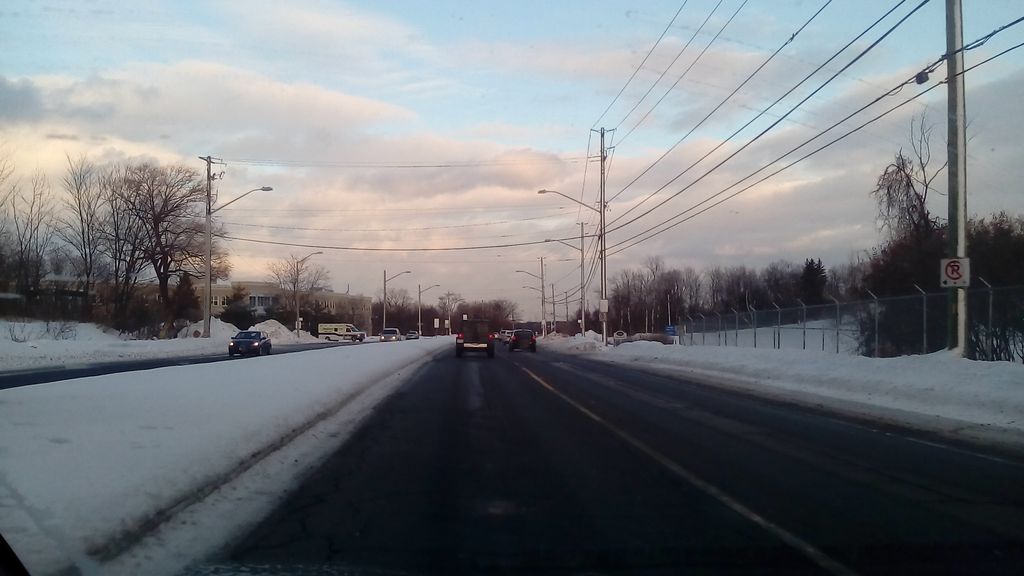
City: ottawa-gatineau